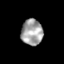
Tissue: skin
Cell type: Epithelial cells
Senescence score: 0.2674
Nuclear area (px): 541
Mean DAPI intensity: 164.987